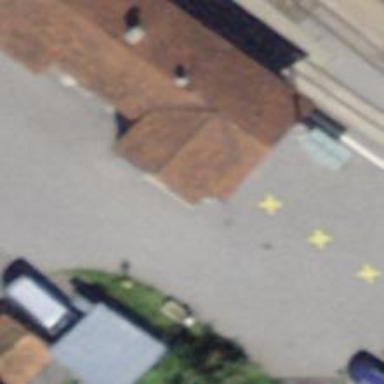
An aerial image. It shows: Bus stop with platform for public transport.